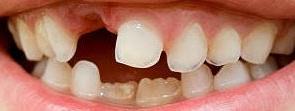
Condition: hypodontia